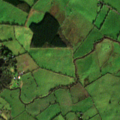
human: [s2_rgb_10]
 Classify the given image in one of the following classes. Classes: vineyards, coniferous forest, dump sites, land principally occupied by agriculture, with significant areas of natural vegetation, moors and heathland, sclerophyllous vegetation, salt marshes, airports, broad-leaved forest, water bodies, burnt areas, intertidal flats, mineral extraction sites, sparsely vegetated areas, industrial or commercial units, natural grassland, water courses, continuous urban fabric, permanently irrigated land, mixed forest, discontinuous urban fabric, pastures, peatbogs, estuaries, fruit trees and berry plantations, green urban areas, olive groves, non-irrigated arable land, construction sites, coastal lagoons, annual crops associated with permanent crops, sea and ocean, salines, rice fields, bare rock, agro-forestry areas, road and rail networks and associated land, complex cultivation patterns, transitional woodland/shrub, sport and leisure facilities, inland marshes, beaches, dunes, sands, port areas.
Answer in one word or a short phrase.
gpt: pastures, land principally occupied by agriculture, with significant areas of natural vegetation, water bodies